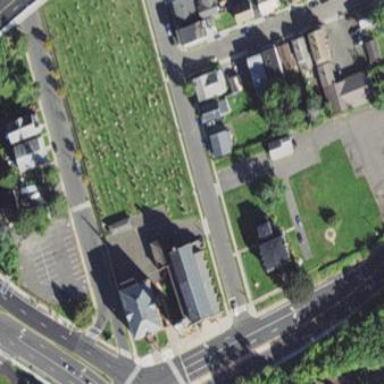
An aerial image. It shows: Private cemetery.